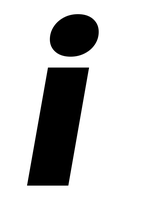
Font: Poppins-ExtraBoldItalic